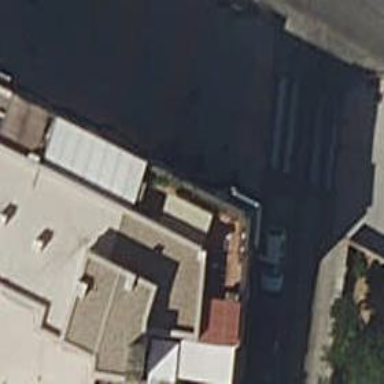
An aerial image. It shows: Restaurant.